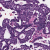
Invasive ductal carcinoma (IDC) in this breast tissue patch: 0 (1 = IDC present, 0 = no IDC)